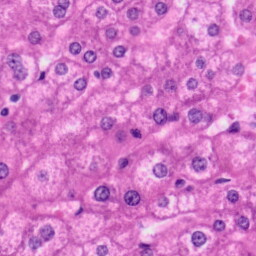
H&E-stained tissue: Liver